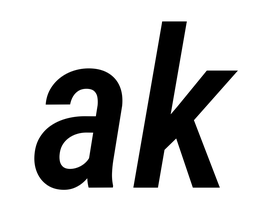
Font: Roboto-Italic_Condensed_Medium_Italic